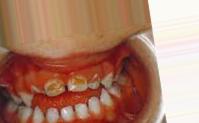
Condition: Caries